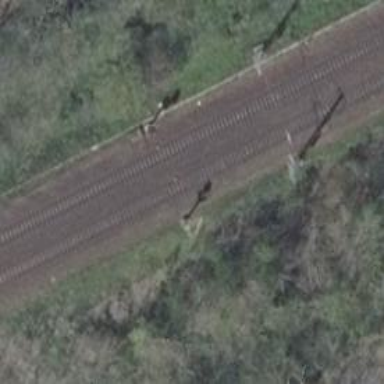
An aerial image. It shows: Railway signal.